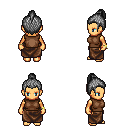
a pixel art fantasy rpg character, female body template, human, tanned skin, brown sleeveless shirt, robe skirt, gray short topknot hairstyle, bracelets, four views (front, back, left, right), 2x2 character sprite sheet, small pixel art, hard edges, no anti-aliasing